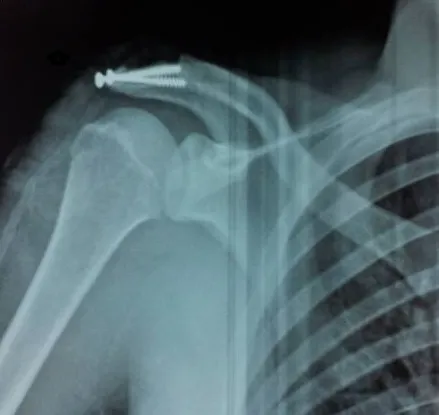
Radiological control.
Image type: radiology (x_ray)